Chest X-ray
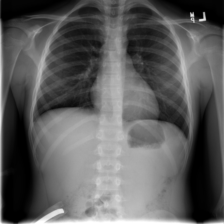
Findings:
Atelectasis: negative
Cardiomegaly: negative
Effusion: negative
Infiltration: negative
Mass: negative
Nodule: negative
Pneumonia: negative
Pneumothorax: negative
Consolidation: negative
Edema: negative
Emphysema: negative
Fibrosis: negative
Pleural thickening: negative
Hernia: negative